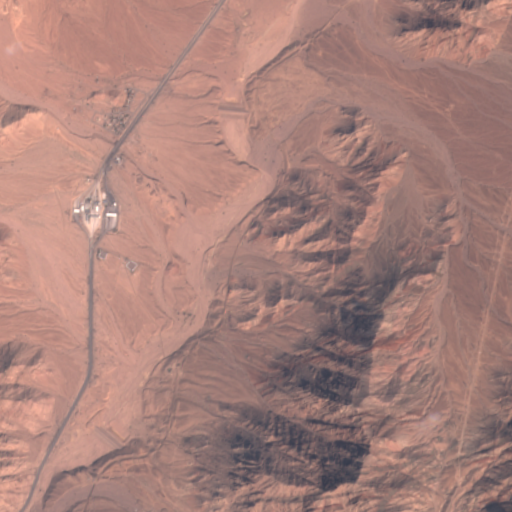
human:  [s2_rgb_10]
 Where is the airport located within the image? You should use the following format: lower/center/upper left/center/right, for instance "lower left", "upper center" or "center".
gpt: The airport is located in the center left of the image.
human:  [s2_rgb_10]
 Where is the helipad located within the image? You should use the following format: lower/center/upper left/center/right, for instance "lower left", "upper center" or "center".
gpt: The helipad is located in the center left of the image.
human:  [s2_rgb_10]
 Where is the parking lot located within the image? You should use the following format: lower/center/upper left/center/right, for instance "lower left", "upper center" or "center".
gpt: The parking lot is located in the upper left of the image.
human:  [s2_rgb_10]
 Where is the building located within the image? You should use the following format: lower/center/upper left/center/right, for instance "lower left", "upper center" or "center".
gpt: There is no building in the image.